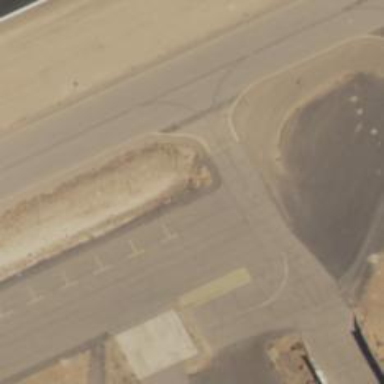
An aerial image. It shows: Image of taxiway at airport.